Question: How to specify test suite name in Yandex allure?
By default it shows class canonical name and that is not beauty at all..

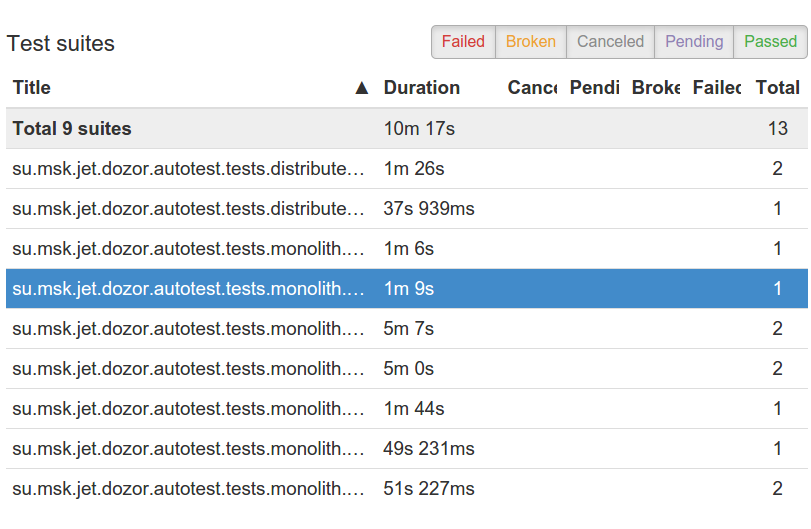
Answer: What's the problem - TestNG suite has name (it's usually a class name), and xmlSuite has name too (it's string from your 'testng.xml' or if you don't use such xml it's just a random string) and maybe some local parameters. So for now title that you see in report just a concatenation of these strings. You can try to get sample class name, so create issue in 'allure-core' and lets discuss.
We don't use as much as , so it's supported mostly by the community